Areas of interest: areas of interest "Traffic and Vehicle Management"
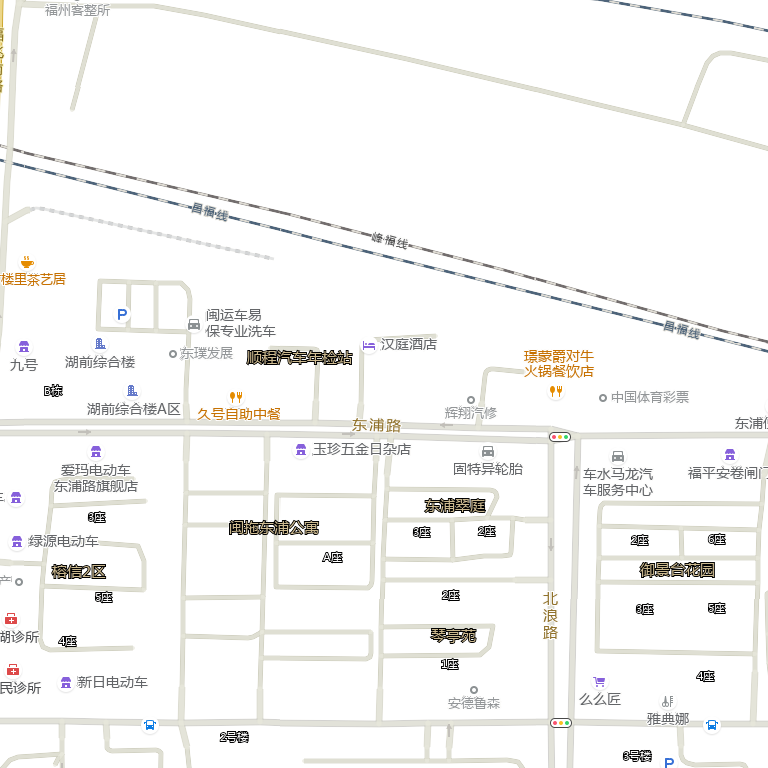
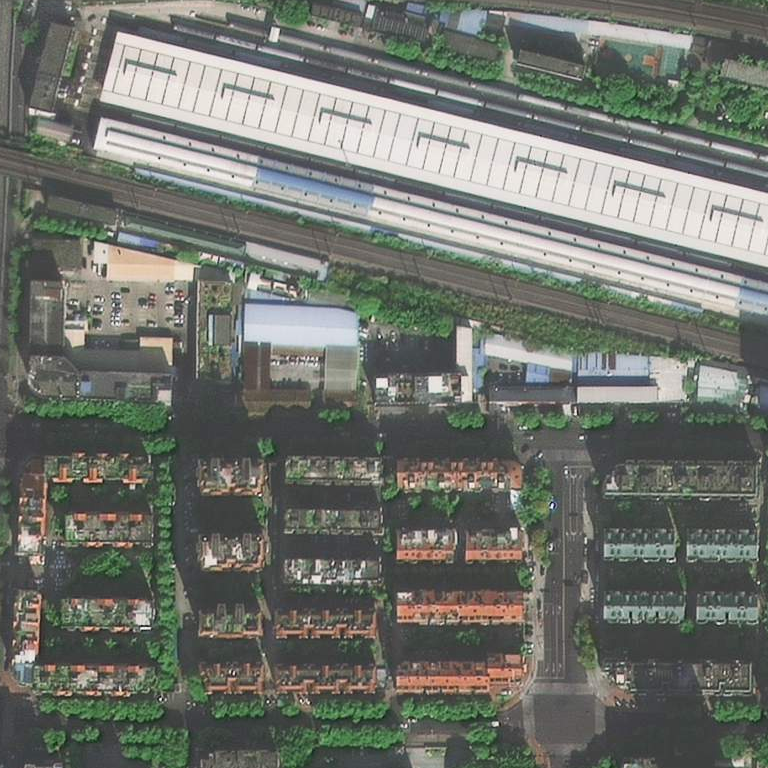